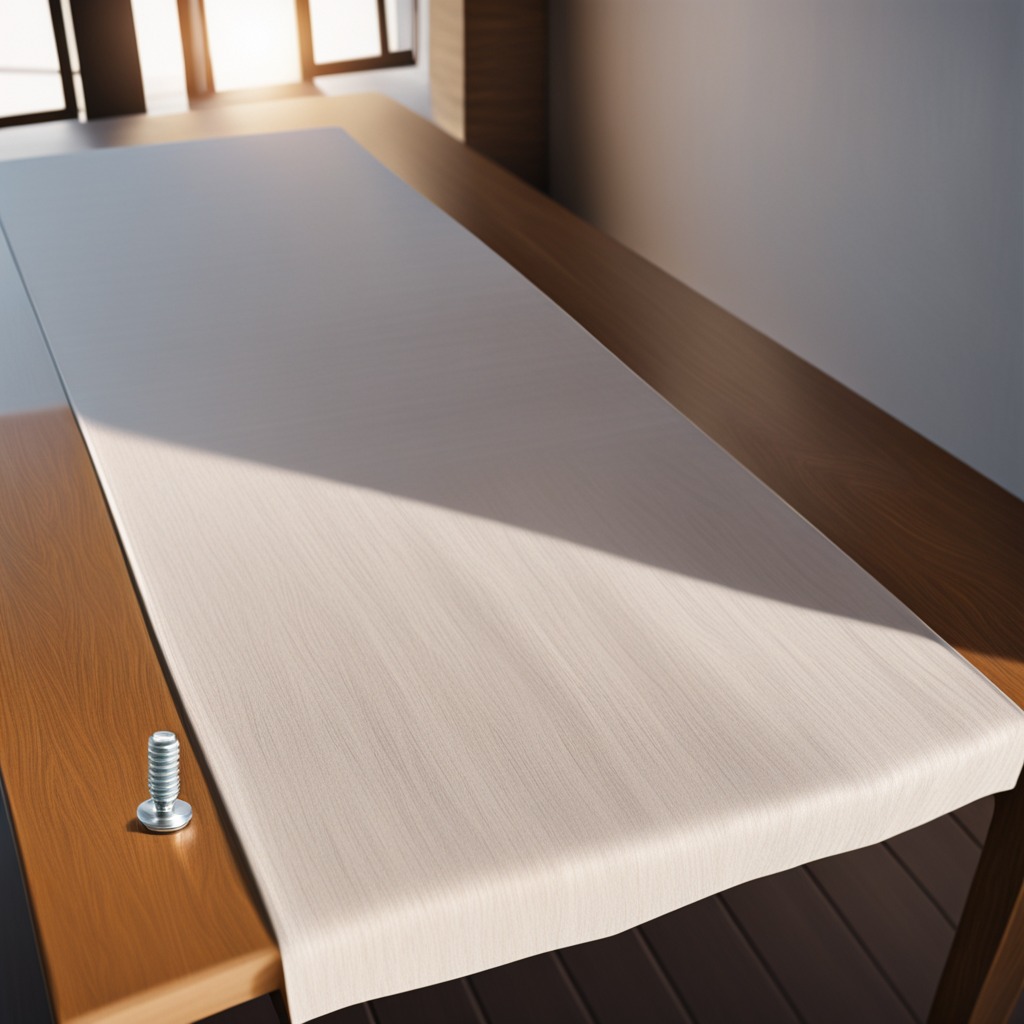
A metal screw is lying on a wooden table in an outdoor workshop.